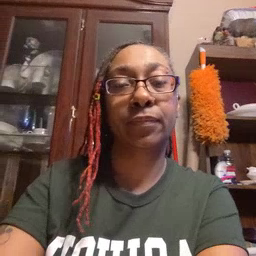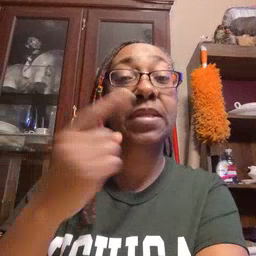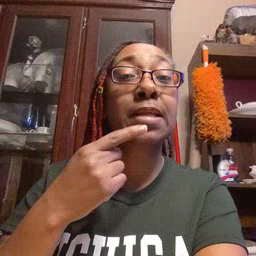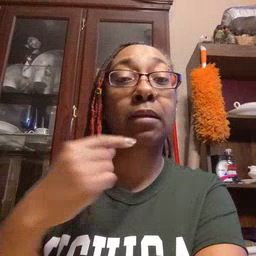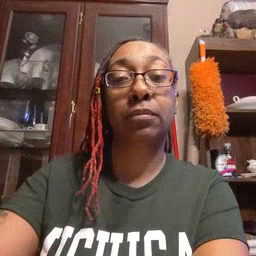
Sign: say